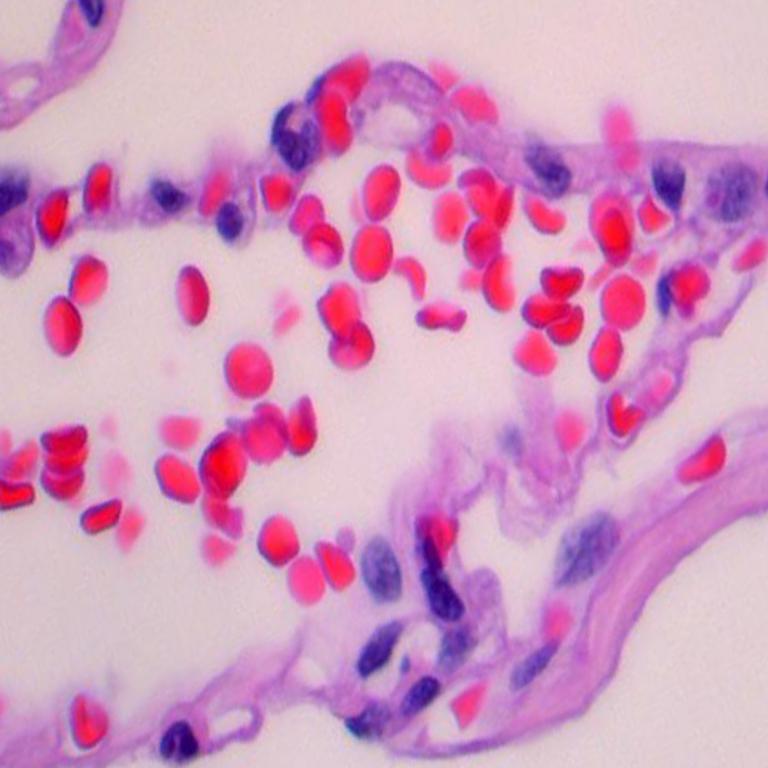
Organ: lung
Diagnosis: benign